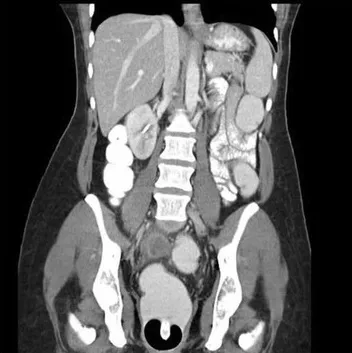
Reduction in lesion size after starting nivolumab.
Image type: radiology (ct)